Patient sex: M
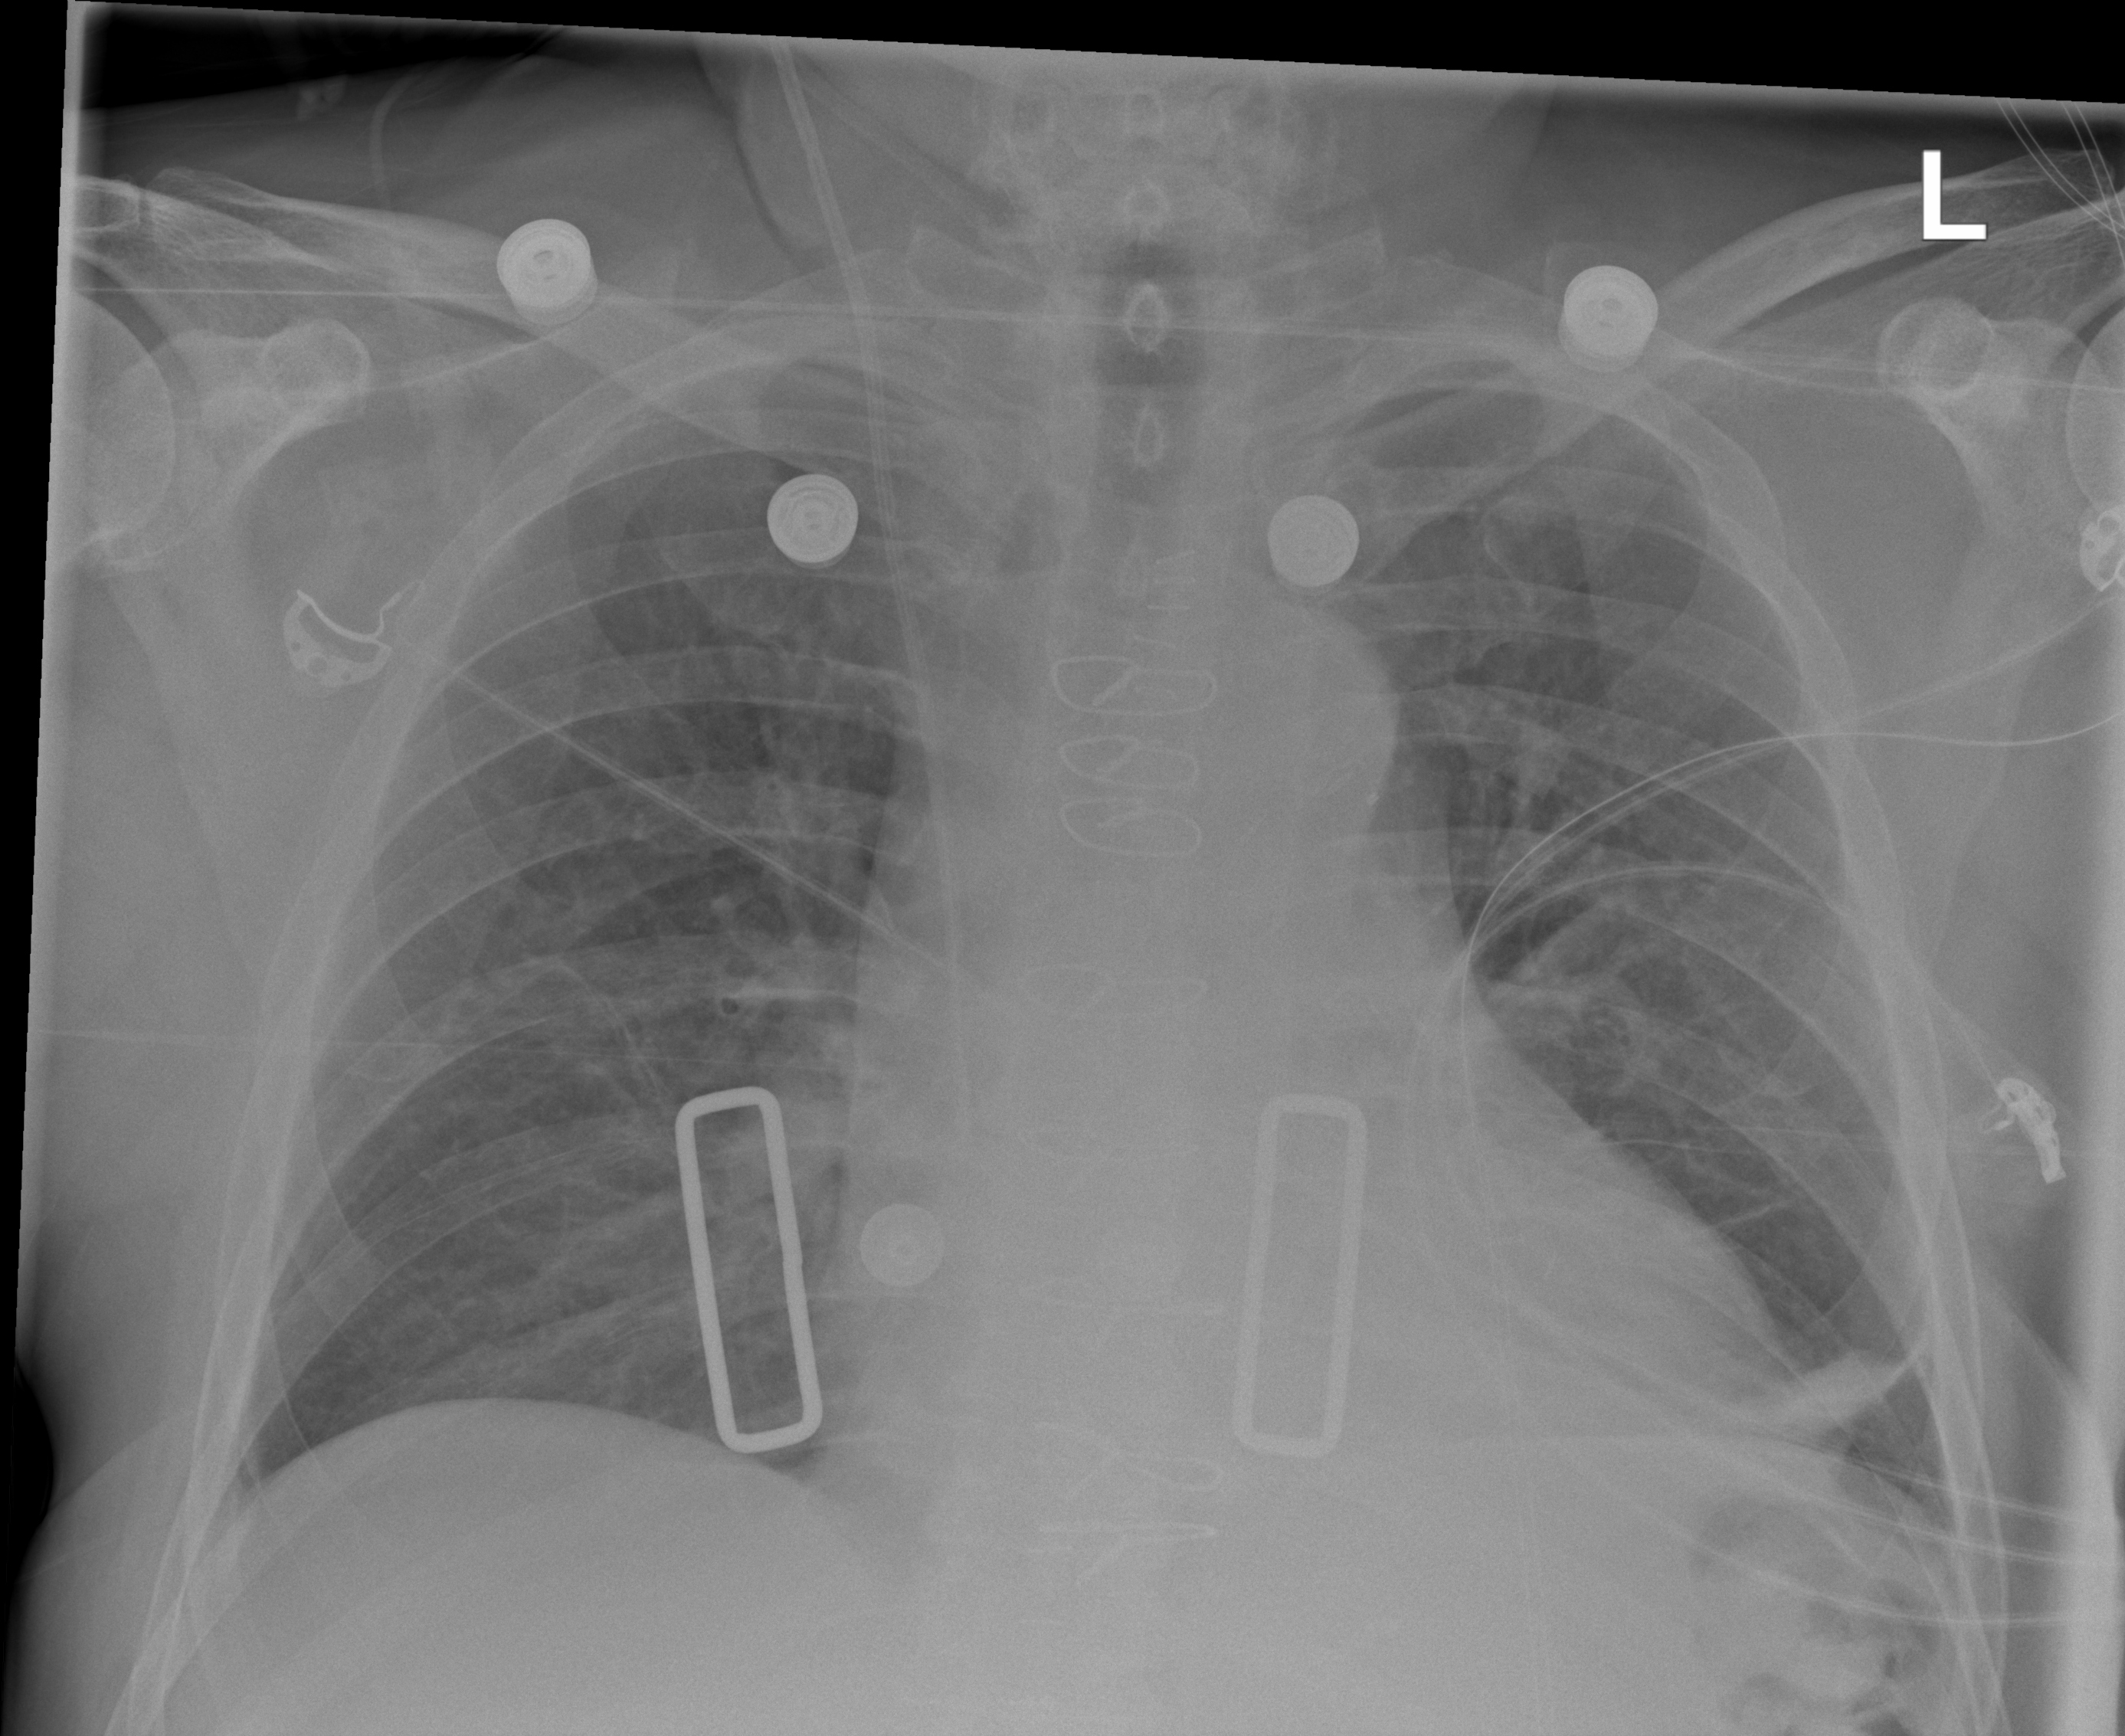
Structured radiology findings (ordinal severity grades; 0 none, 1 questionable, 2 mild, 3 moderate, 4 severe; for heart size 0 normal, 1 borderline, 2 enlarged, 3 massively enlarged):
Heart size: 2
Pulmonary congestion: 0
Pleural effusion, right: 0
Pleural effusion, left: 1
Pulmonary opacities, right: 0
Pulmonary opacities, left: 0
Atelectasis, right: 0
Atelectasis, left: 2